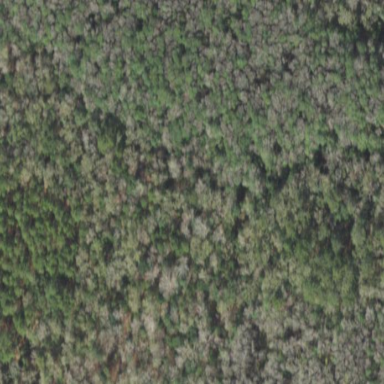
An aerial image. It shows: Beautiful woodland area.